Question: I am trying to render a grid of checkboxes. I can check a checkbox and fire off the handler which updates an array of values.
My problem is when I browse back to the page I would like to see checkboxes with the value in an array checked as default.
Can anyone please tell me how do this? Many thanks
'''
handler: function(e) {
channel.publish({
channel: "contact",
topic: "selectedContact",
data: {
id: e.target.attributes['data-ref'].value
}
});
},
render: function() {
var id = this.props.data.id;
var isSelected = this.props.data.isSelected;
return (
<div className="contact-selector">
<input type="checkbox"
checked={isSelected} data-ref={id}
onClick={this.handler} />
</div>
);
},
'''
I have my selected state being passed as props:
props: Object
data: Object
contacts: Array[10]
0: Object
Id: 13211,
isSelected: true
I have a screenshot of the state which holds the isSelected value, but I cant find out how to get that value in the checked property of the component? Do I need to map it somehow?

My initial value is:
this.props.data.isSelected
But the isSelected value is written to the contacts array in the attachment
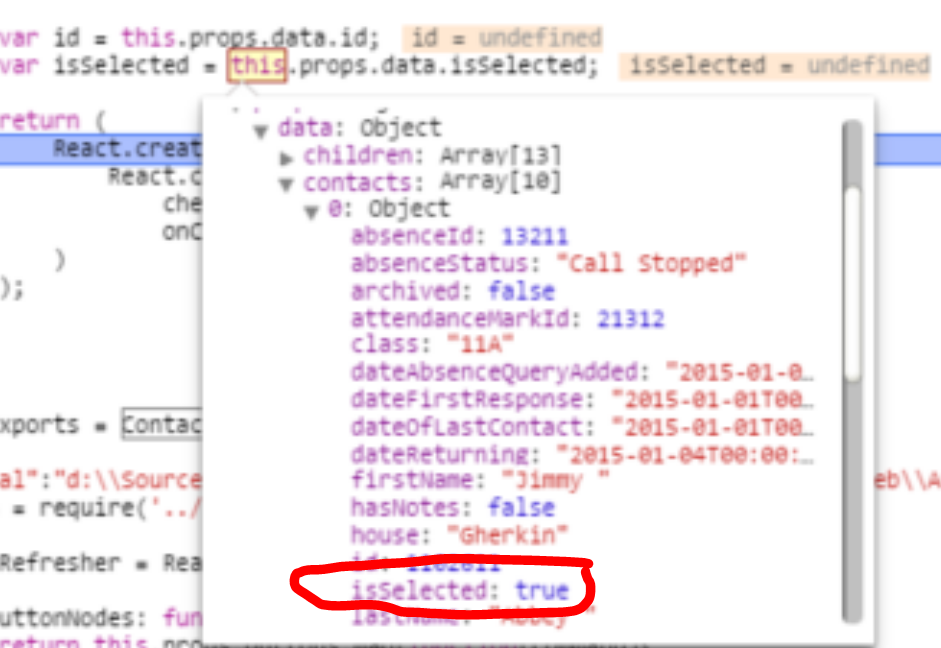
Answer: You need to make the checkbox a so-called <URL>, the actual checkbox value would not be able to change, until the component is re-mounted, because the property would never change except when the component is re-mounted with new properties. So you need to add an 'onChange' handler and update the component's state whenever it is clicked, so that the component will re-render with the new state. Something like this:
'''
getInitialState: function() {
return {isSelected: this.props.data.isSelected};
},
handleChange: function(e) {
var selected = !this.state.isSelected;
this.setState({isSelected: selected});
},
render: function() {
var id = this.props.data.id;
var isSelected = this.state.isSelected;
return (
<div className="contact-selector">
<input type="checkbox"
checked={isSelected}
data-ref={id}
onClick={this.handler}
onChange={this.handleChange}
/>
</div>
);
}
'''